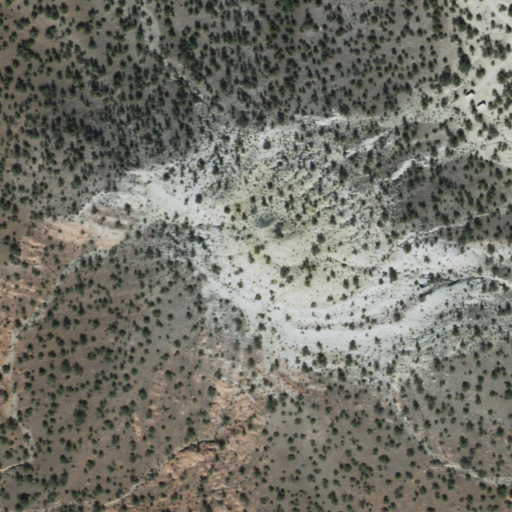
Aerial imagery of mountain in Arizona named Griffith Knoll containing shrub and evergreen forest